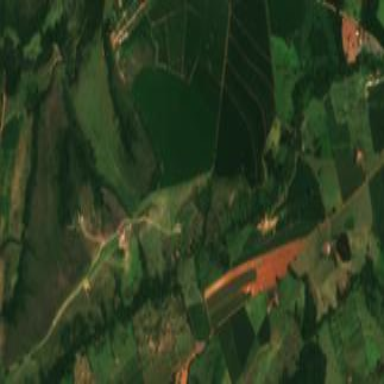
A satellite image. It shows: Farmland used to grow coffee crops.